Question: Through the android API is it possible for an android application to read the message sent by the mobile network operator as and when the user receives it as shown in the message below. If so how?:

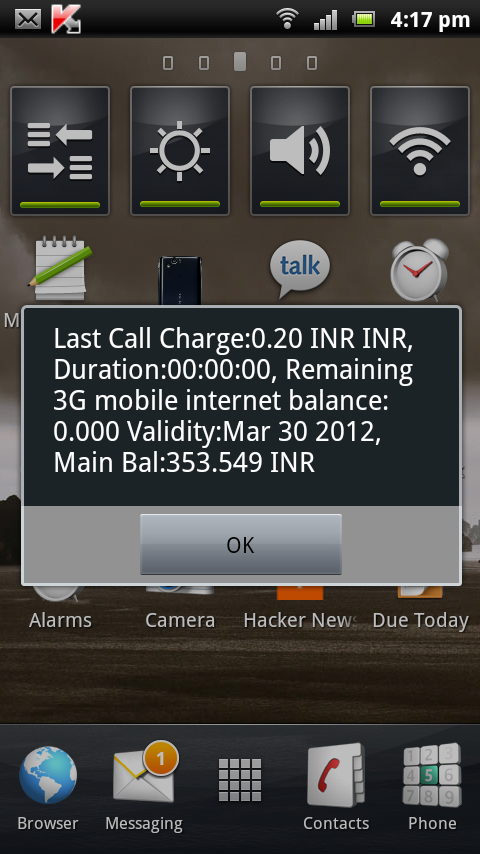
Answer: At this time, it's not possible do interact with USSD though the Android SDK:
<URL>